Question: I have displayed a JTable in my JPanel.The JTable is inside a scrollpane.
The only problem is the gridlines are not showing up.I tried to use this line of code but it didn't work.
'''
table.setShowGrid(true);
'''
Below is a picture: Note there are no gridlines
Thank you in advance.
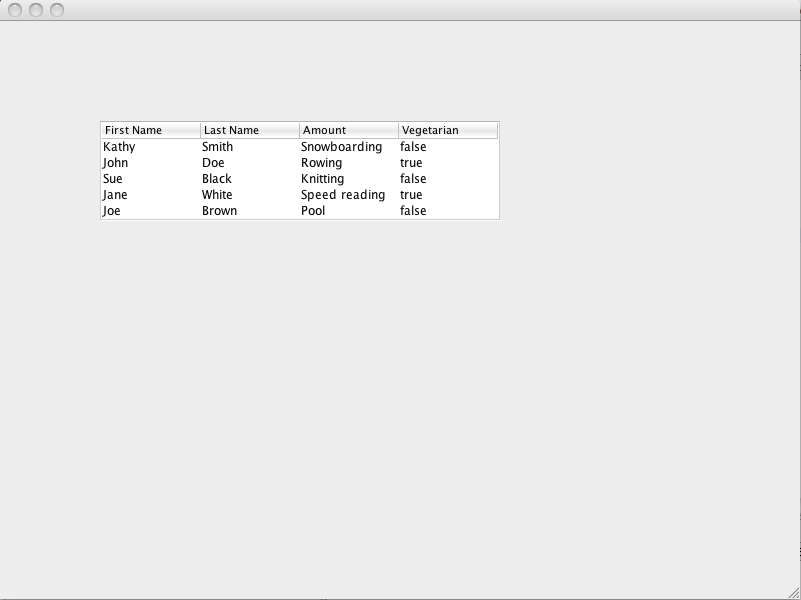
Answer: Does having an etched border make a difference?
'''
table.setBorder(new EtchedBorder(EtchedBorder.RAISED));
'''
EDIT:
The default colour of grid-lines seems to be white:
'''
table.setGridColor(Color.BLUE)
'''